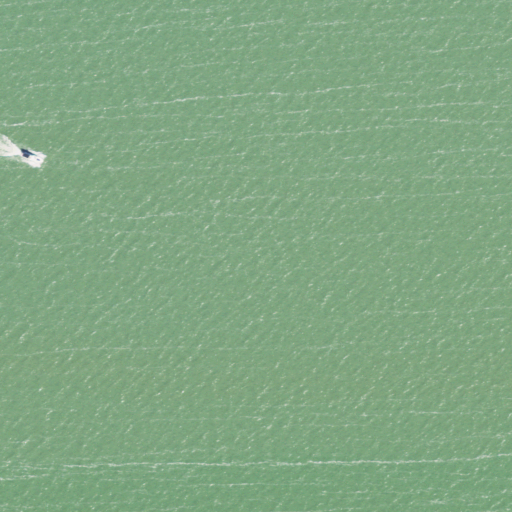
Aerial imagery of bar in Ohio named Starve Island Reef containing only open water